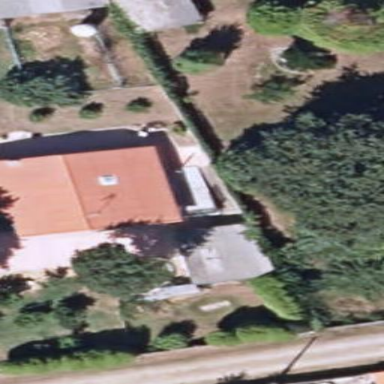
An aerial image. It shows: Simple house.